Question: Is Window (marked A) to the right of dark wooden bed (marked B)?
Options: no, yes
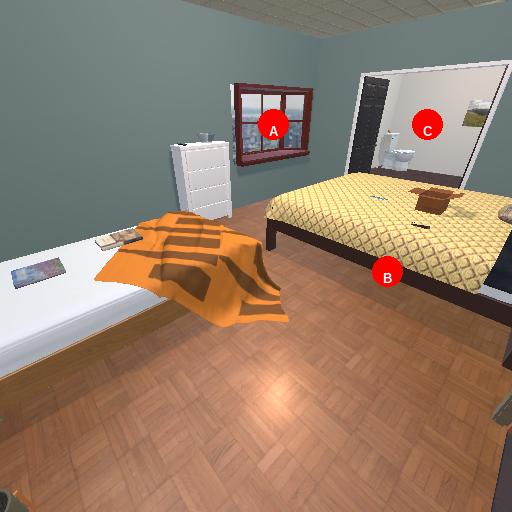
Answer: no